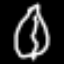
Label: leaf